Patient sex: M
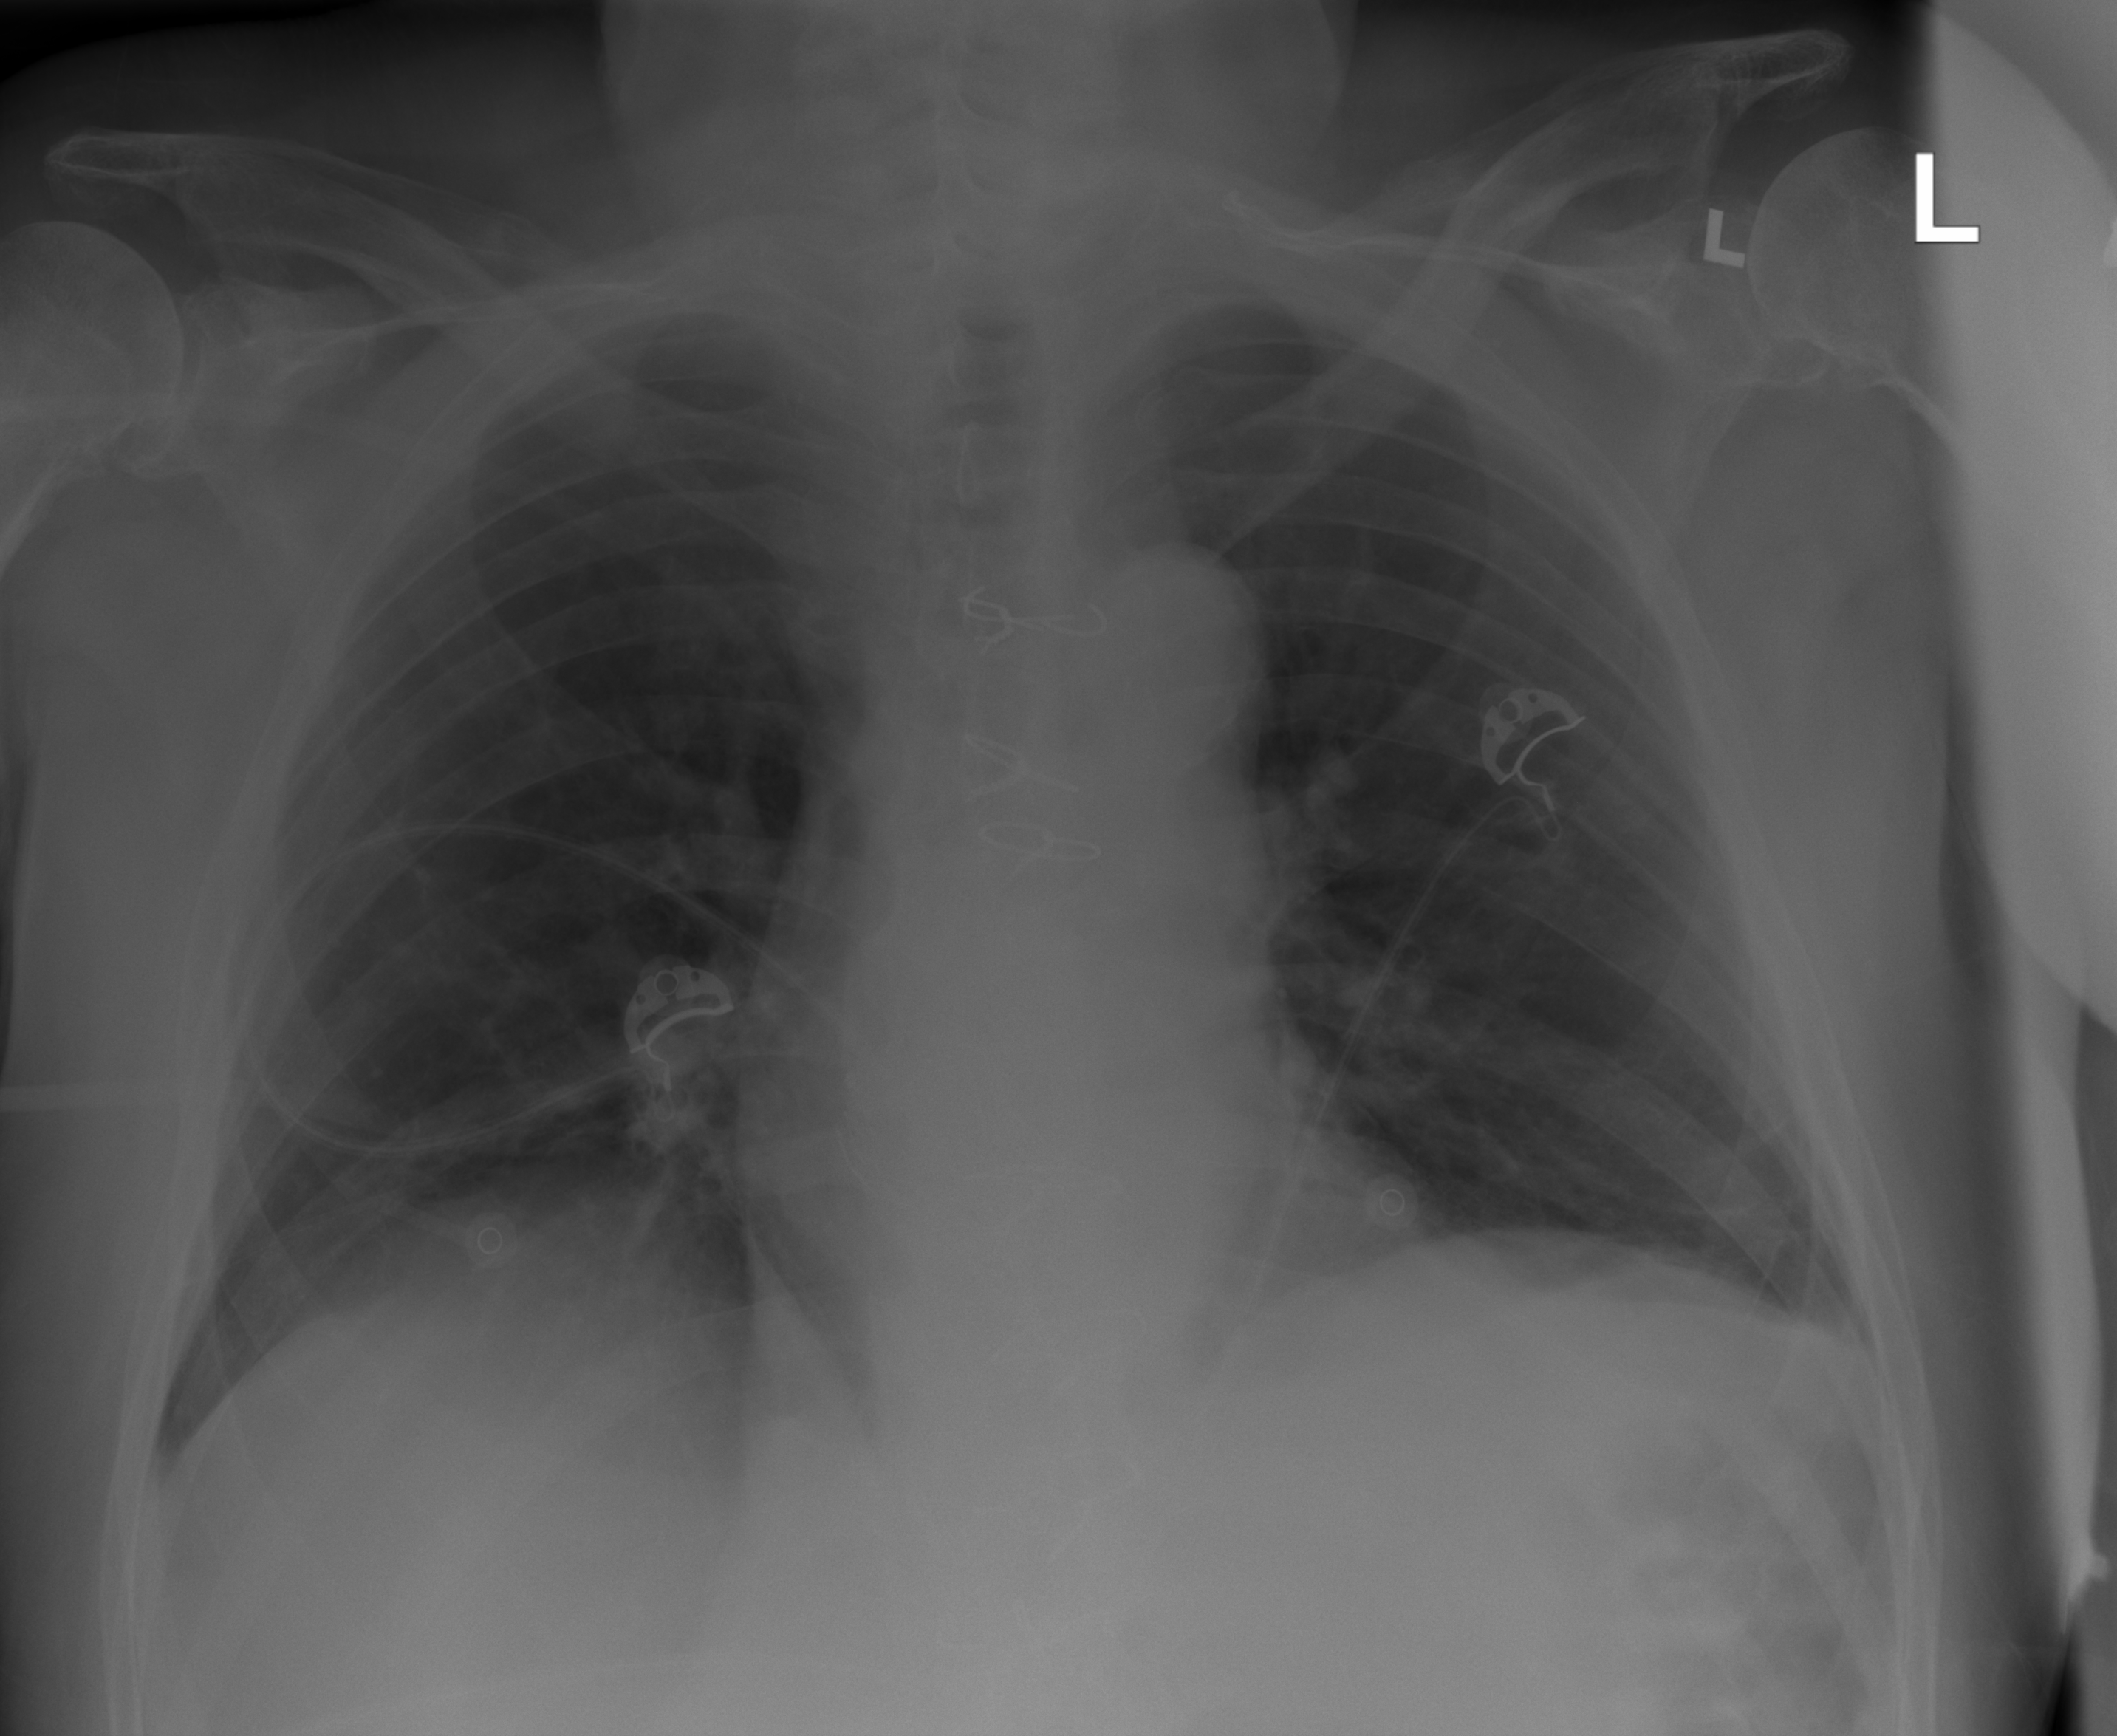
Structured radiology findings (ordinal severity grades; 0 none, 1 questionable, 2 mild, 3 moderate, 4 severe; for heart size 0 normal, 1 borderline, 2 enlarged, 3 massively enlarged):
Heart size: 1
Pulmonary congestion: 0
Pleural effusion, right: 1
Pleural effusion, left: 0
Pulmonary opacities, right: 0
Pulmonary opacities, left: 0
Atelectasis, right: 2
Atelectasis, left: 2